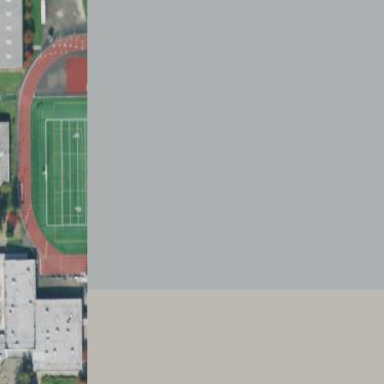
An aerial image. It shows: American football pitch with artificial turf.